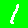
Digit: 1